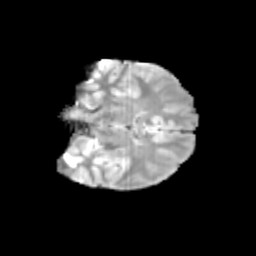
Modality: T2w
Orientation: coronal
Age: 13
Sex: male
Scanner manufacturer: siemens
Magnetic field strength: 3 T
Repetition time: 3.8 s
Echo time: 0.07 s